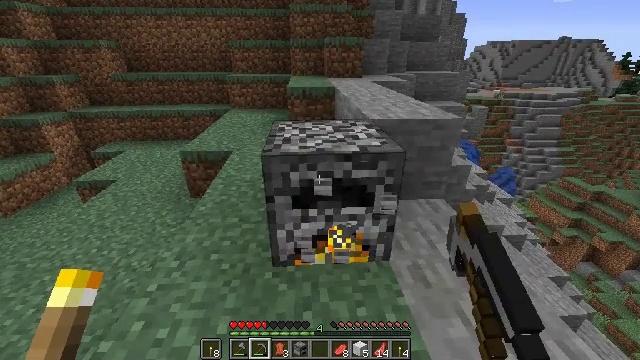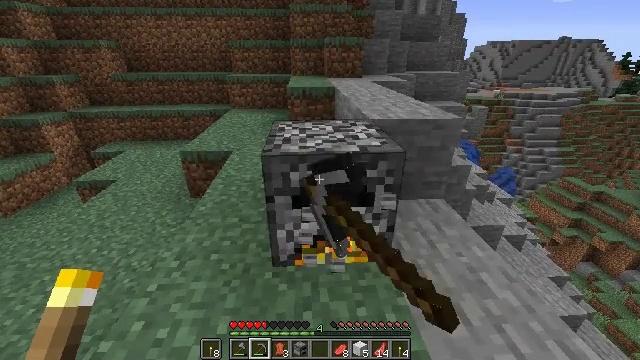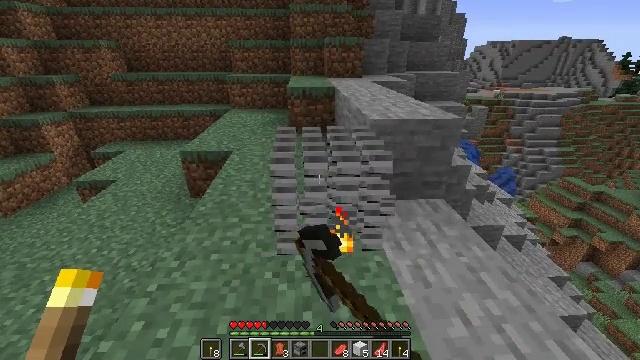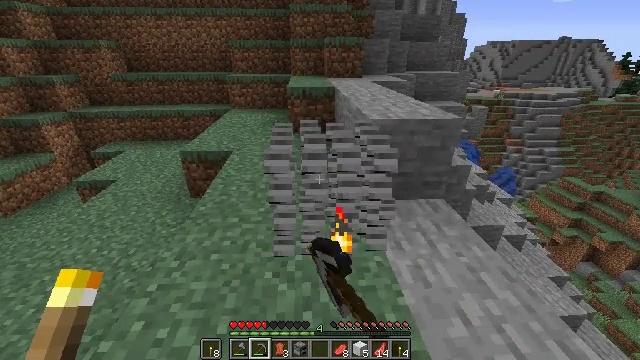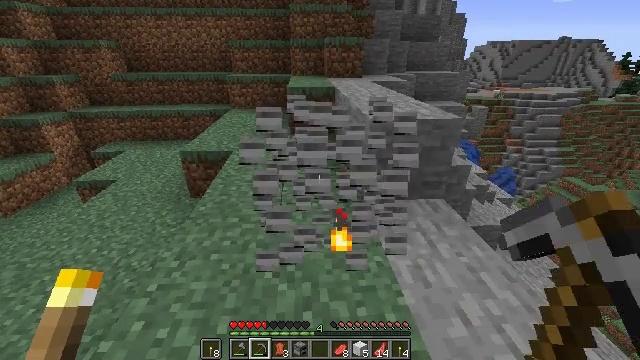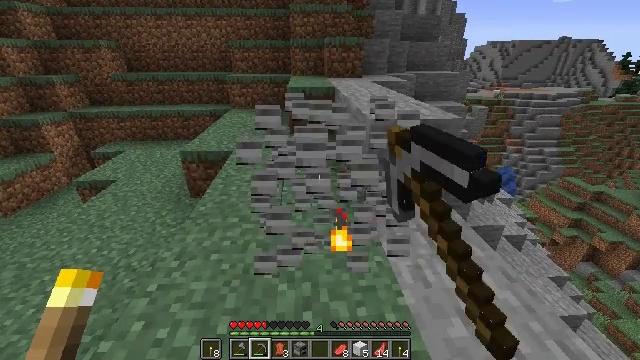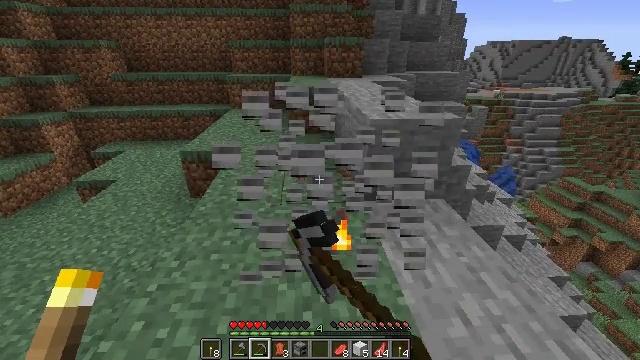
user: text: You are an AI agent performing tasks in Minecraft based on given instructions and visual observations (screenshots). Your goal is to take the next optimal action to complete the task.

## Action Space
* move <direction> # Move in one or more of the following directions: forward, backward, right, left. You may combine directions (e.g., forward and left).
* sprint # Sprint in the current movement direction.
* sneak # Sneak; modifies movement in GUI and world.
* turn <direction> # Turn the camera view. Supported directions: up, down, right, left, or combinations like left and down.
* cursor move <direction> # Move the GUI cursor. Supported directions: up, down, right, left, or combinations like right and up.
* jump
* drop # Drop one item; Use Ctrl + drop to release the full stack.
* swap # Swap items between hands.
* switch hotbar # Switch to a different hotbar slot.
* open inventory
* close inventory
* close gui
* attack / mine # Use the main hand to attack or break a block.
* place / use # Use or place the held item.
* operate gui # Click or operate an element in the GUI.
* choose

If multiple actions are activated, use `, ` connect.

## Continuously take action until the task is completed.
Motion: motion action
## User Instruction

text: Get the furnace back into your inventory.
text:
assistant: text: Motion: attack / mine
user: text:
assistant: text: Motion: attack / mine
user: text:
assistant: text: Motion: attack / mine
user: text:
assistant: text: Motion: attack / mine
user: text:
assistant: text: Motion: attack / mine
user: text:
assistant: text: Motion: attack / mine
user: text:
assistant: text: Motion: attack / mine